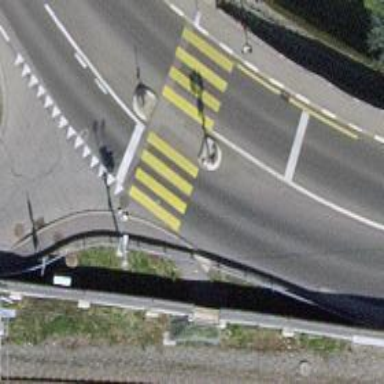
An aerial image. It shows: Road crossing with traffic signals and pedestrian island.